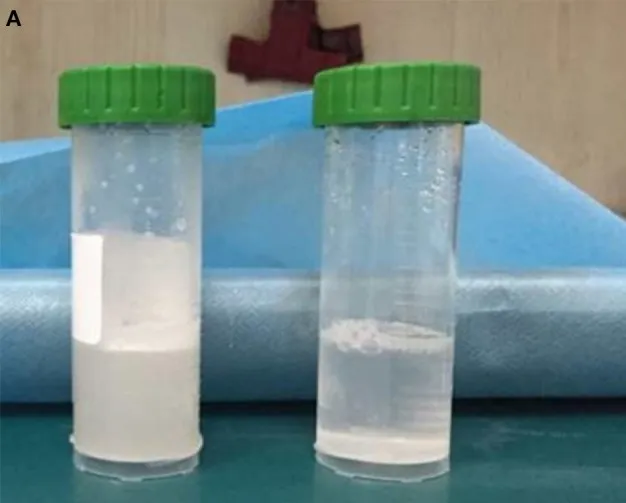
(A) The "milky" bronchoalveolar lavage fluid.
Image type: chart (chart)